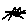
Label: cat